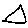
Label: triangle